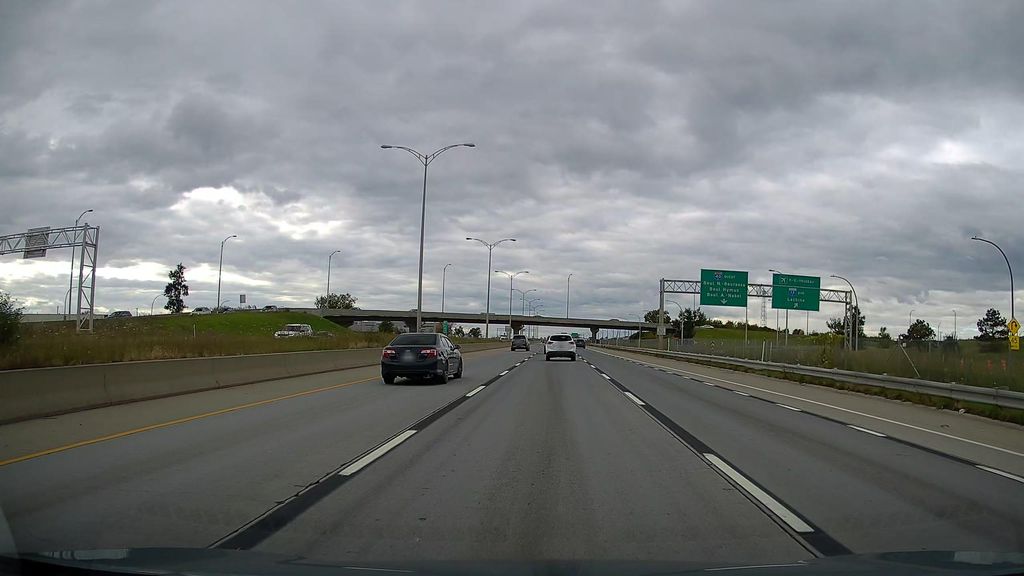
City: montreal